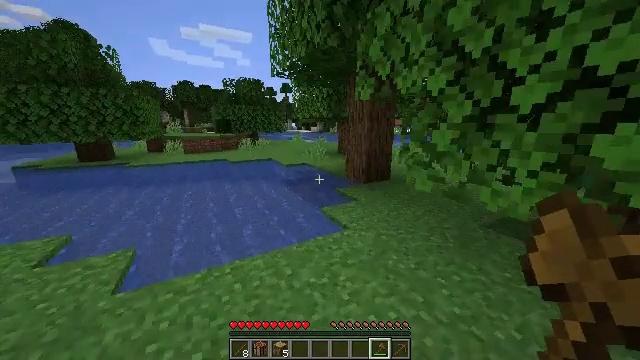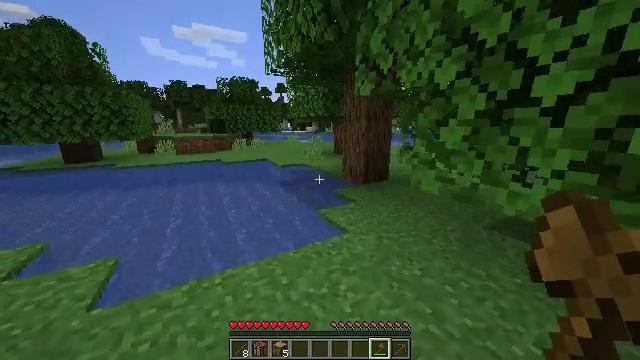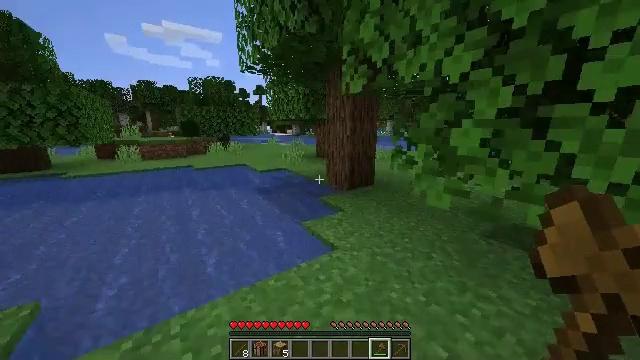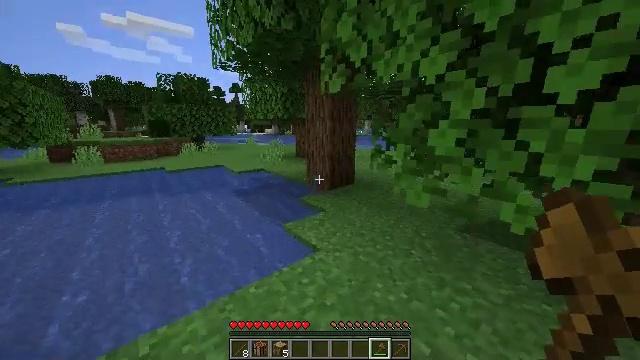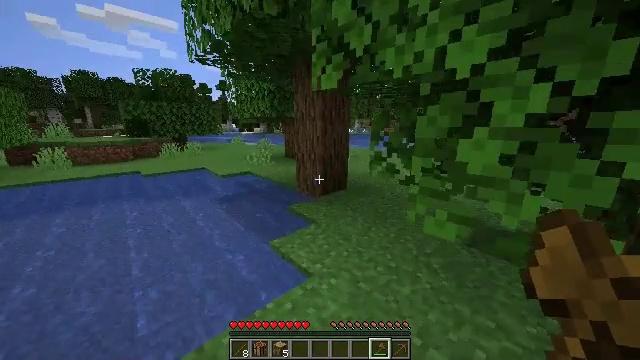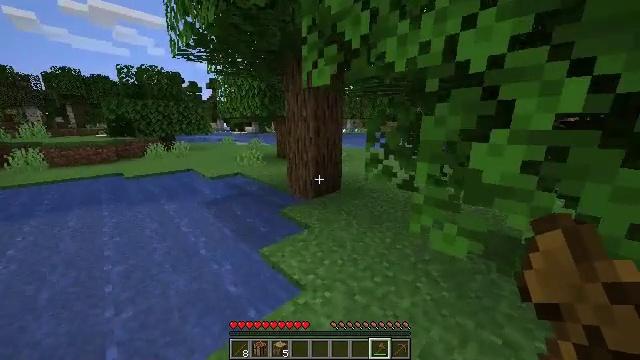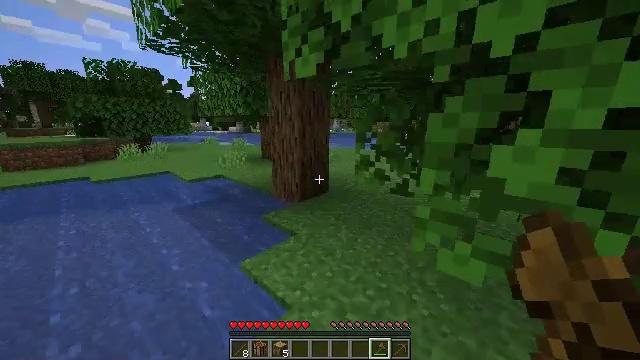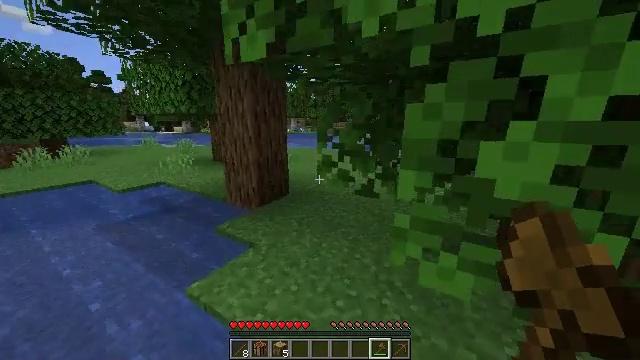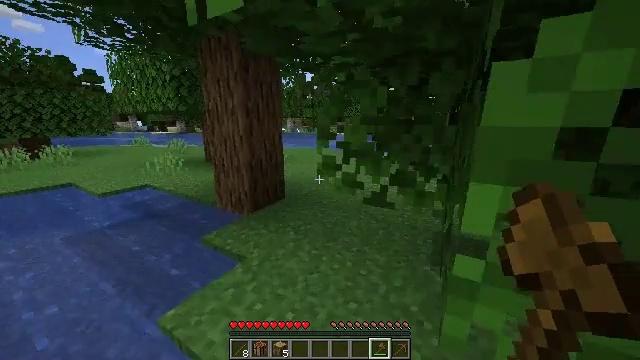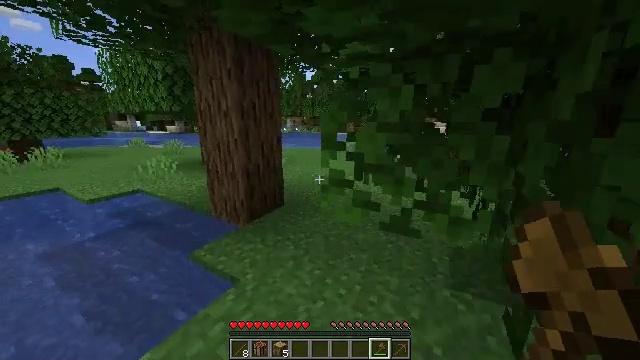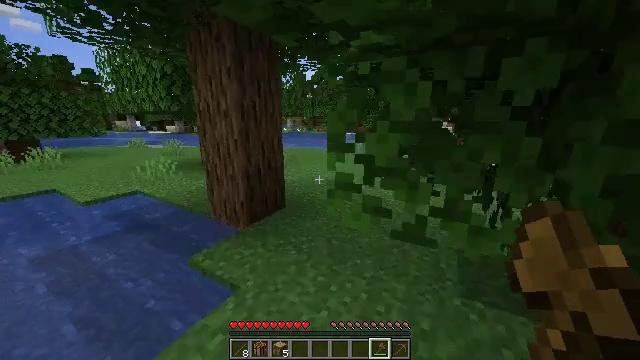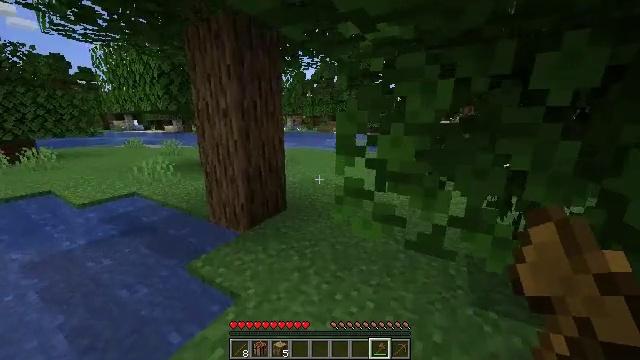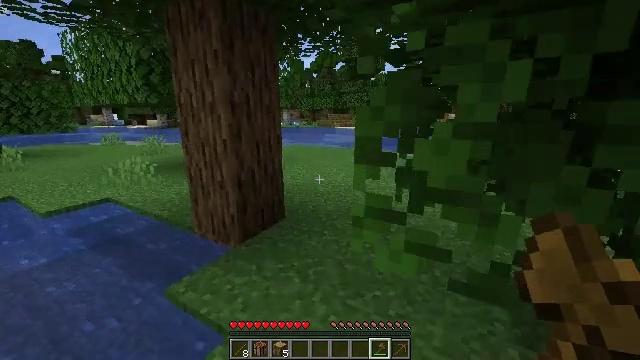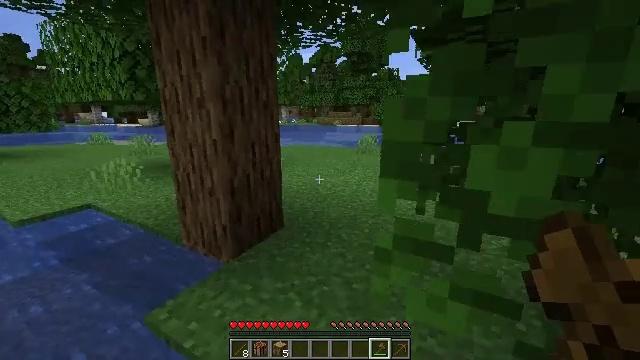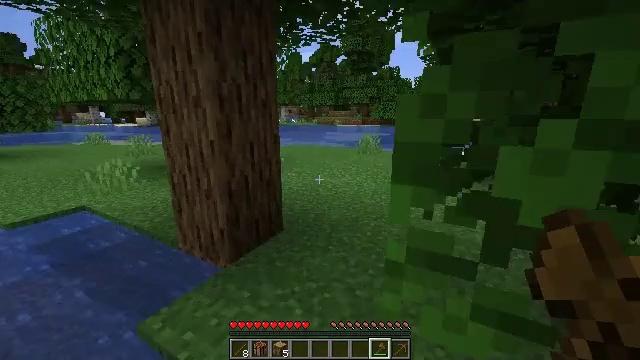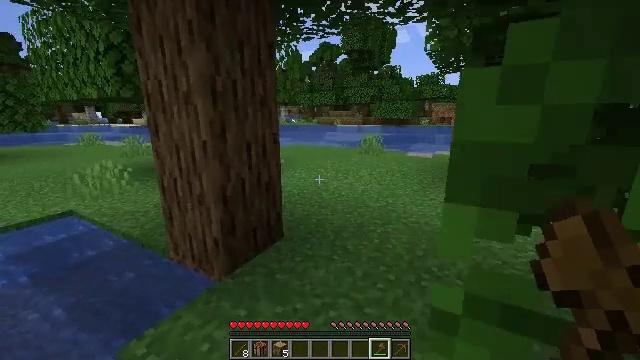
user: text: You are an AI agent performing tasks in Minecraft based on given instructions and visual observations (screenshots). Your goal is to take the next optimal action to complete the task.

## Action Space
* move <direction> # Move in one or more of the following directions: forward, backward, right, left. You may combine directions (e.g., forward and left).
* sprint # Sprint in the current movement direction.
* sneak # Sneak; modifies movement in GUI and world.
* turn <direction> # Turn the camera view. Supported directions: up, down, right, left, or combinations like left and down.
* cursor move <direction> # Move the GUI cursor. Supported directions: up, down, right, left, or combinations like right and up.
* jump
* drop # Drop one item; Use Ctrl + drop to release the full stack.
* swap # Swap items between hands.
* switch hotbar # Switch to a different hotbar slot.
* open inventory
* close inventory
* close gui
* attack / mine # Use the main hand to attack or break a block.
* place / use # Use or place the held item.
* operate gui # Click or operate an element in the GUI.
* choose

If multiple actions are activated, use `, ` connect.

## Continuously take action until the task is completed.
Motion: motion action
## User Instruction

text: Harvest a lily of the valley to use for decoration or dye.
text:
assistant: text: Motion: move forward, turn right
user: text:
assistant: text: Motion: move forward, turn right
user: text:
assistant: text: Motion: move forward, turn right
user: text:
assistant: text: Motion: move forward, turn right
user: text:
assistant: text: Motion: move forward, turn right
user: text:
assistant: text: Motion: move forward, turn right
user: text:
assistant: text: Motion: move forward, turn right
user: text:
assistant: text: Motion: move forward
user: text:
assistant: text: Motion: move forward
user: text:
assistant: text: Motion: move forward
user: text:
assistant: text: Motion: move forward
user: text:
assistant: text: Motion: move forward
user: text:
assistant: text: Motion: move forward
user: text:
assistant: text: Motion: move forward
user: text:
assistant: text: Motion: move forward and move left
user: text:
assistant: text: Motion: move forward and move left
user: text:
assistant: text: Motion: move forward, turn right
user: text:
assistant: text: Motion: move forward, turn right
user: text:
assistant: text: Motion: move forward and move right, turn right
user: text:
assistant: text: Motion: move forward and move right
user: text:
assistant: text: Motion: move forward and move right
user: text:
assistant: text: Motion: move forward and move right
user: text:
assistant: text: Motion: move forward
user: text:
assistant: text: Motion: no_op
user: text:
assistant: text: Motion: move forward
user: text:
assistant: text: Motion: move forward
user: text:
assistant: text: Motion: move forward
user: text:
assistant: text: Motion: no_op
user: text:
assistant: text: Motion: move forward
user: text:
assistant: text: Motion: move forward